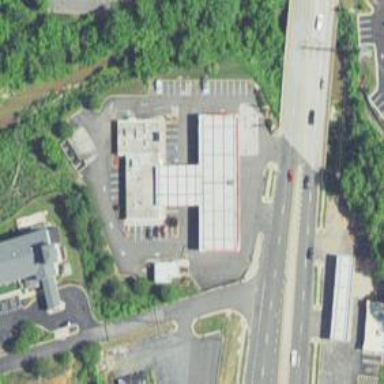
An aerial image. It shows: Building that serves as fuel station.